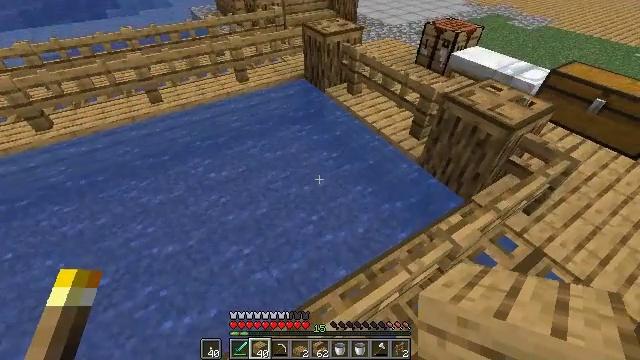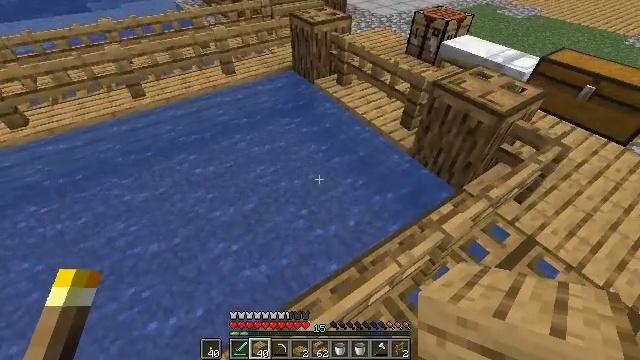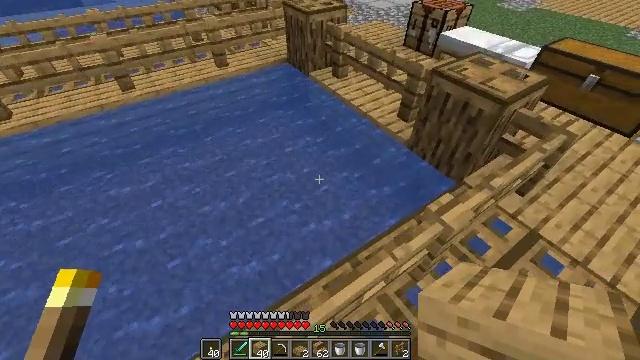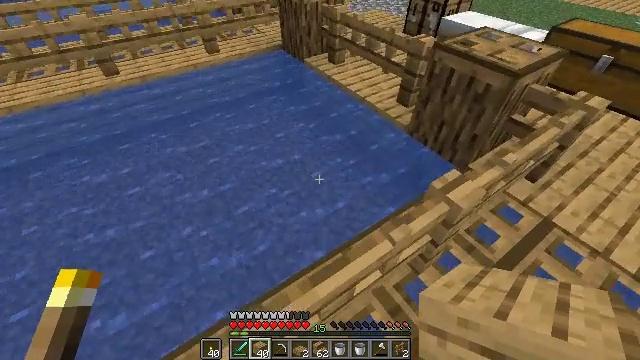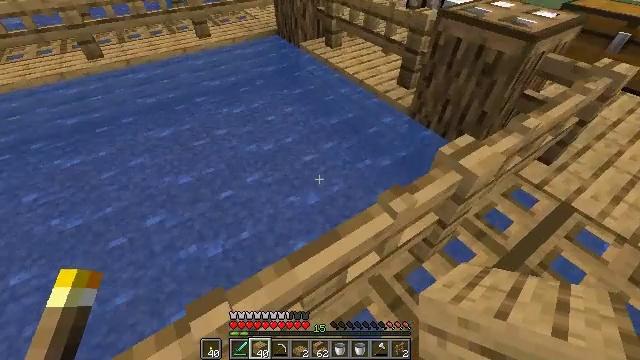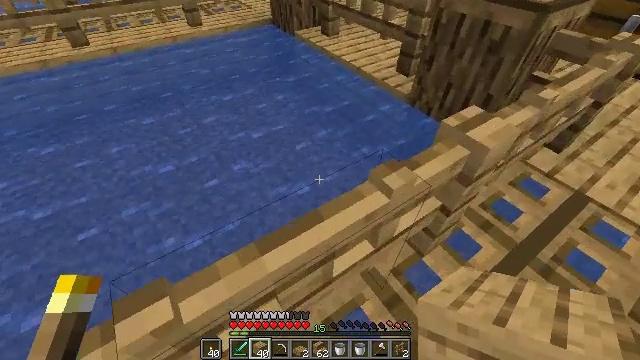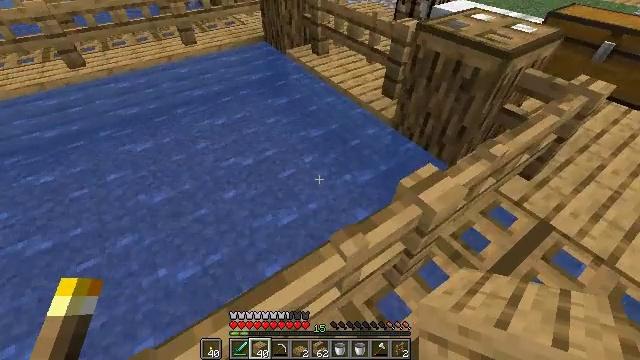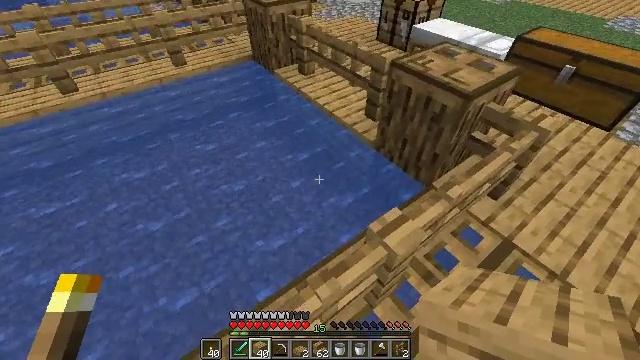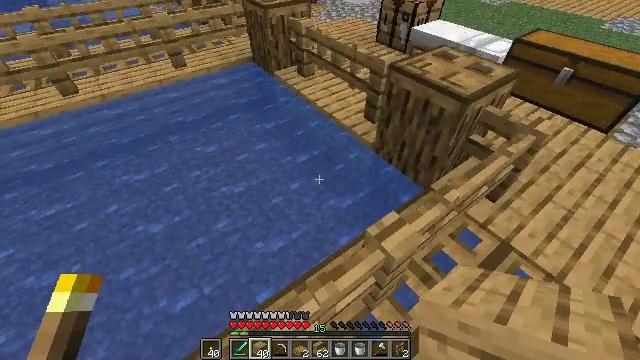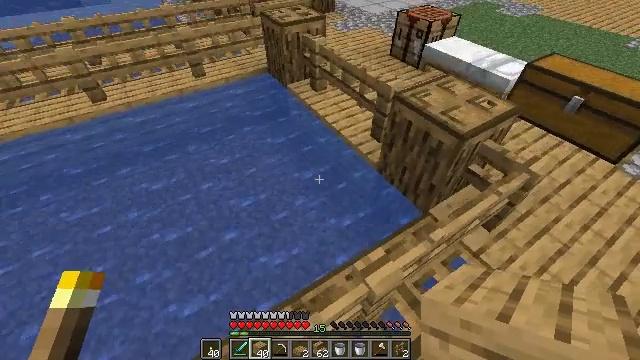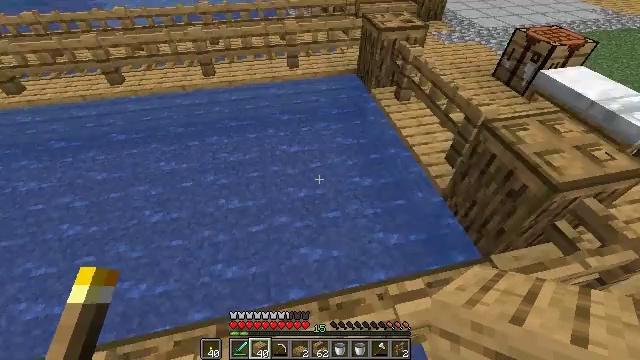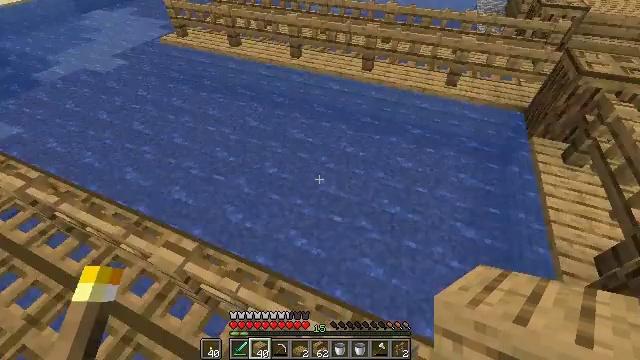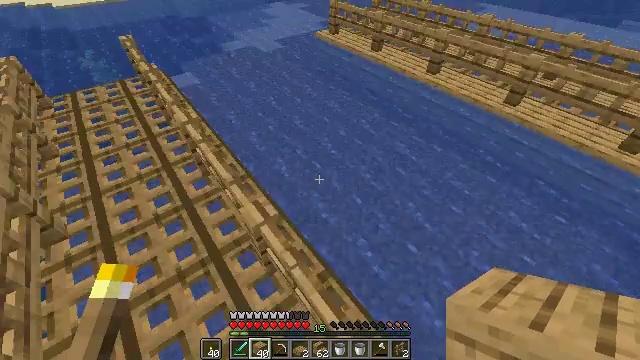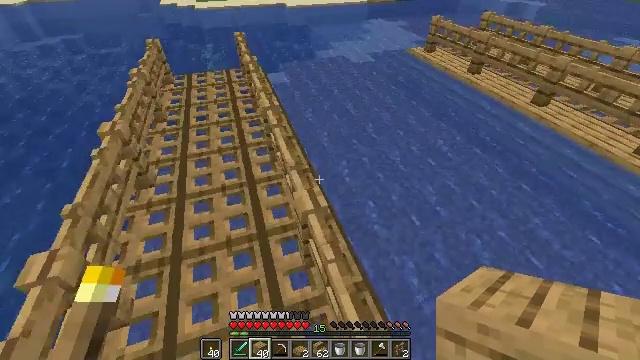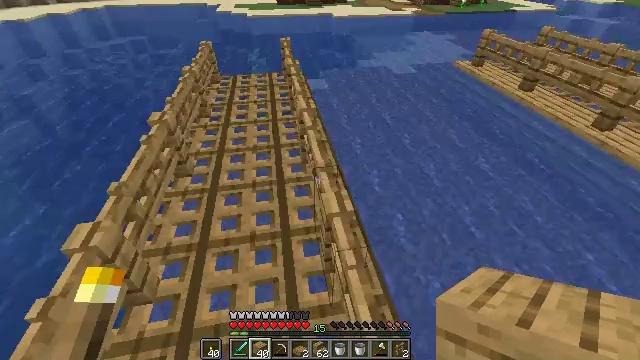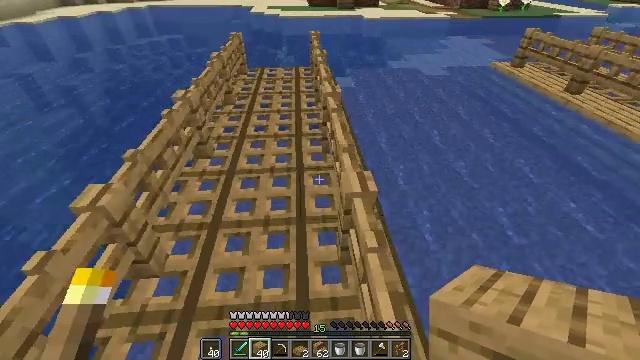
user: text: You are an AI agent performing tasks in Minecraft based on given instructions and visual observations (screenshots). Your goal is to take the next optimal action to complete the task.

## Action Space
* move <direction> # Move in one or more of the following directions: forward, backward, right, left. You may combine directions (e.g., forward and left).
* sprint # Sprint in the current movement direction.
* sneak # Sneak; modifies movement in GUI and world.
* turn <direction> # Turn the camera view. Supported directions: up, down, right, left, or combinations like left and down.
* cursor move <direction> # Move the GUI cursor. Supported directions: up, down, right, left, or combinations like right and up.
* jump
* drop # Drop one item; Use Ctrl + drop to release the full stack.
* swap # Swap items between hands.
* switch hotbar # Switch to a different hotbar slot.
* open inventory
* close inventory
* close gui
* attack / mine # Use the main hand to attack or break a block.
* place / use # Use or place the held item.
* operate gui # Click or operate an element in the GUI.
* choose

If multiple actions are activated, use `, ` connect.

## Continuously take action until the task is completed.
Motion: motion action
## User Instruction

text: Attack the oak trapdoor to recycle it.
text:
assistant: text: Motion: move forward, turn right and down, jump
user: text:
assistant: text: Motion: move forward, jump
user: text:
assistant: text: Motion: move forward, jump
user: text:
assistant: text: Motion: move forward, sprint, jump
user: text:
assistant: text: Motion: move forward, sprint, jump
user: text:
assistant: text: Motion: move forward, sprint, jump
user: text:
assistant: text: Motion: move forward, turn right, jump
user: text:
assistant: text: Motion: move forward, jump
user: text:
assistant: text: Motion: move forward, turn left, jump
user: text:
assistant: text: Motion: move forward, turn left
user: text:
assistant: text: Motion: move forward, turn left
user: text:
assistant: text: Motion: move forward, turn left and up
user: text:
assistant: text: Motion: move forward, sprint, turn left and up
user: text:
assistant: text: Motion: move forward, sprint, turn left and up
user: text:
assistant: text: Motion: move forward, sprint, turn left and up
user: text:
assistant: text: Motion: move forward, sprint, turn left
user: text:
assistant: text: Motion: move forward, turn up
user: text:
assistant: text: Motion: move forward, sprint, turn up
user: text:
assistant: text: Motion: move forward, sprint, turn up
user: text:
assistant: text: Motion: move forward, sprint
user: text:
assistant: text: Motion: move forward
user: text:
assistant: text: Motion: move forward
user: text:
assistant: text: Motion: move forward, sprint
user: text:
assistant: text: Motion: move forward, sprint
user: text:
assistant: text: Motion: move forward, sprint, turn left
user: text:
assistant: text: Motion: move forward, sprint
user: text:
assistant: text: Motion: move forward
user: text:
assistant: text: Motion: move forward, sprint, turn left
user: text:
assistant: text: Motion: move forward, sprint, turn left
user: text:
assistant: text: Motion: move forward, sprint, turn left